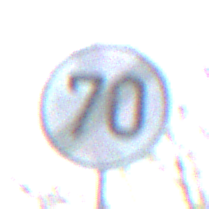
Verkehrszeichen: EndeGeschwindigkeit70
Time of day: MorningAfternoon
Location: Outdoor (Nature)
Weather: PartlyCloudy
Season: NotSpecified
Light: Natural